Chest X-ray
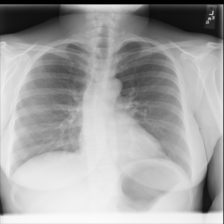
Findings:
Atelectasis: negative
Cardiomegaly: negative
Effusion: negative
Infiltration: negative
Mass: negative
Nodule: negative
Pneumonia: negative
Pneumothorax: negative
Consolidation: negative
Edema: negative
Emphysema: negative
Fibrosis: negative
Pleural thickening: negative
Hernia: negative